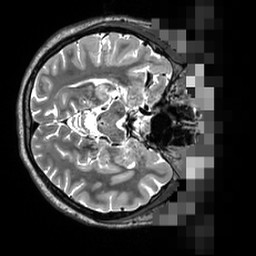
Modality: T2w
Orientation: axial
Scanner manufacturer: siemens
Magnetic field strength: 3 T
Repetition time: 3.2 s
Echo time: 0.564 s